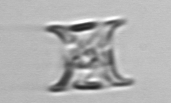
Label: Eucampia